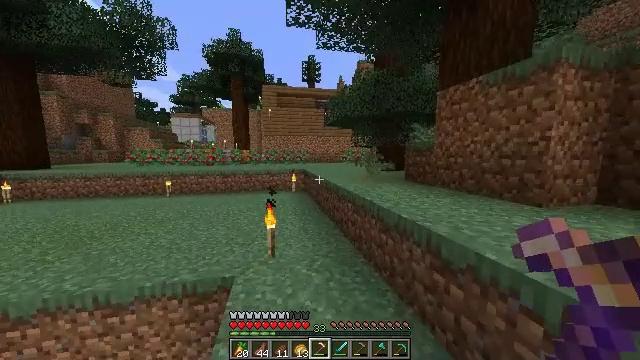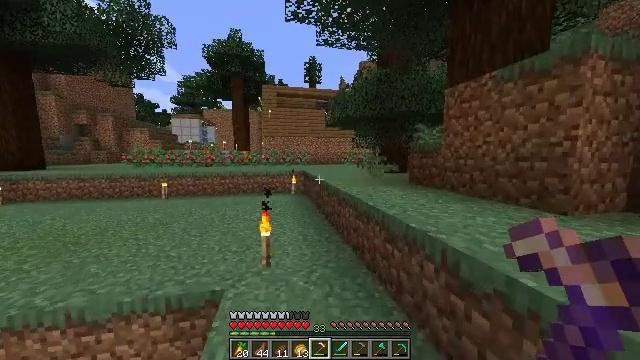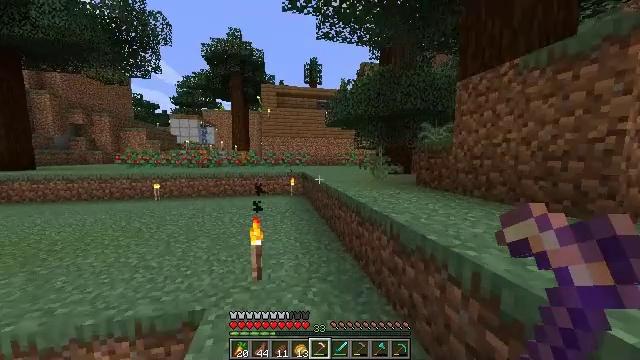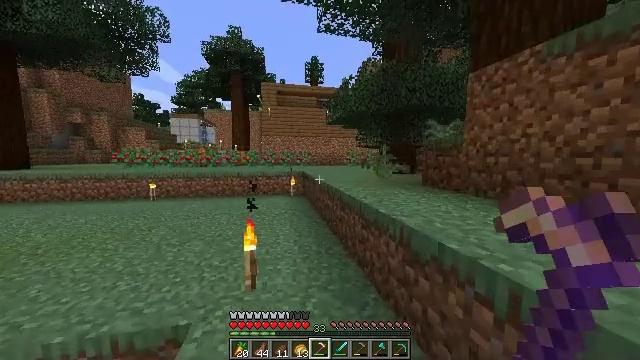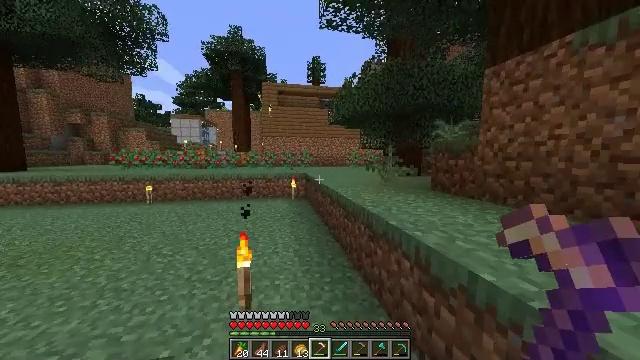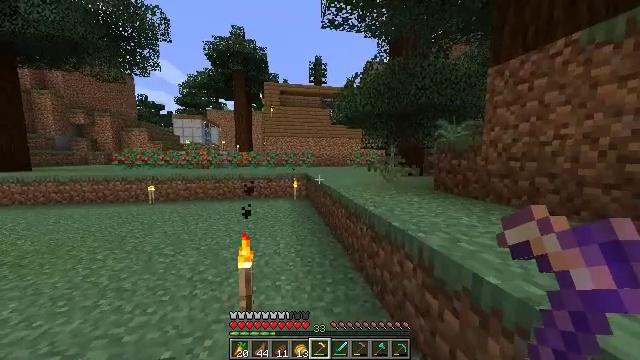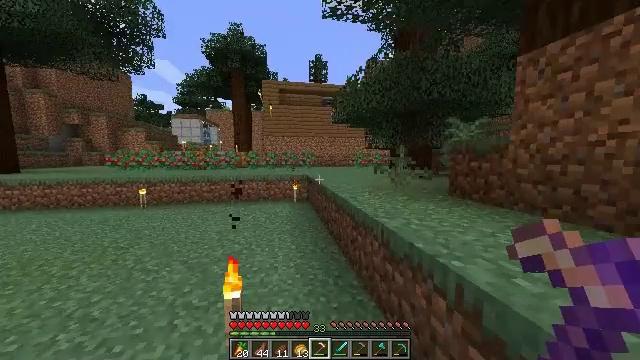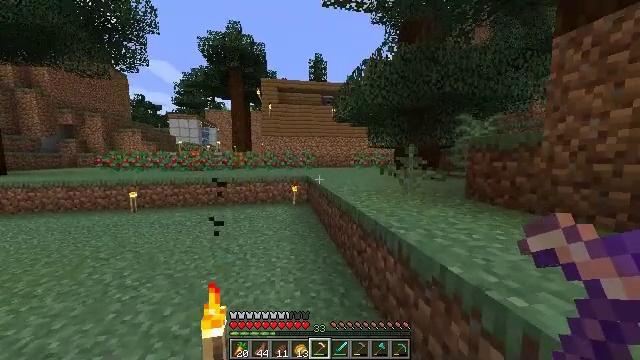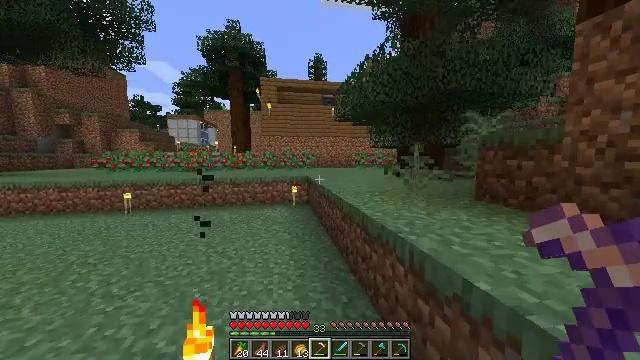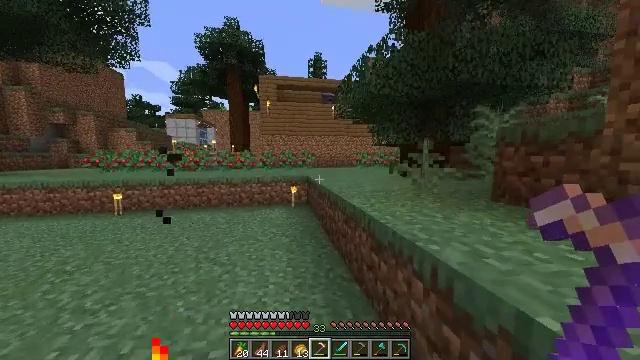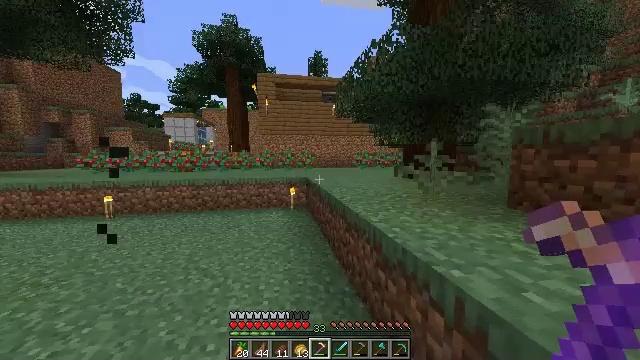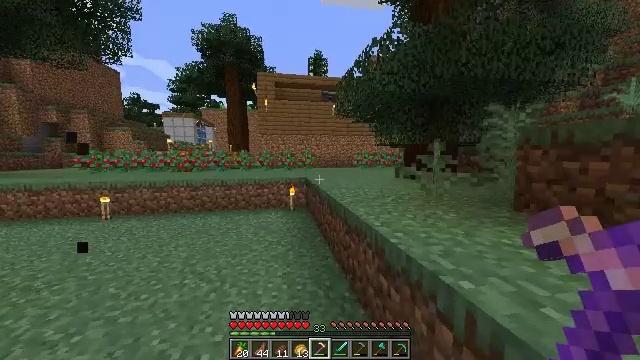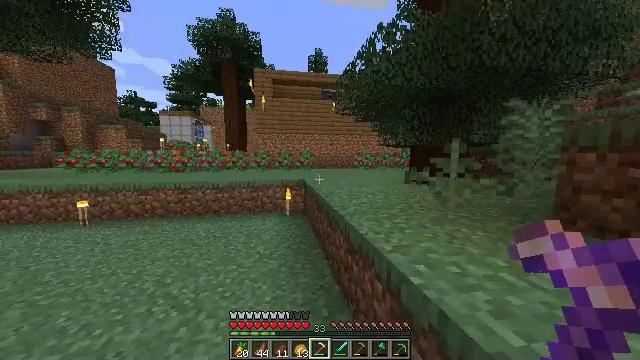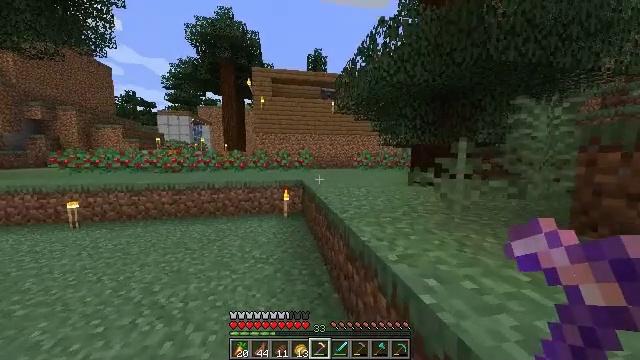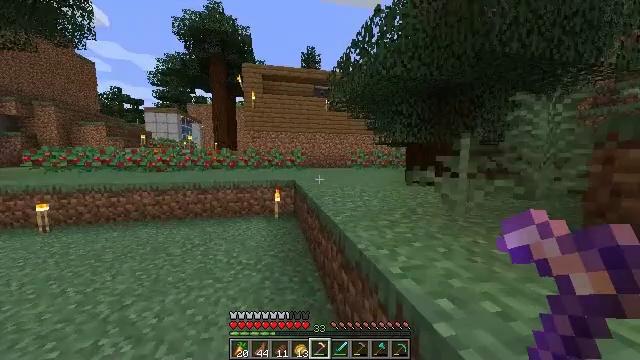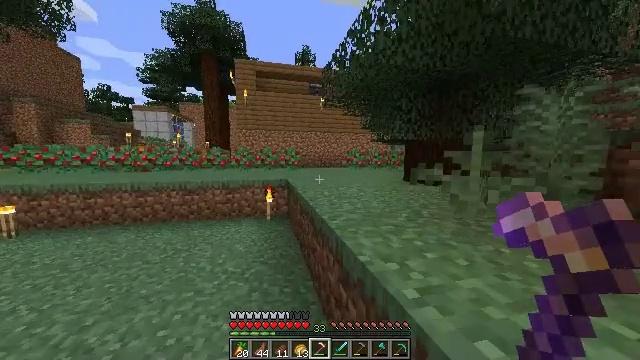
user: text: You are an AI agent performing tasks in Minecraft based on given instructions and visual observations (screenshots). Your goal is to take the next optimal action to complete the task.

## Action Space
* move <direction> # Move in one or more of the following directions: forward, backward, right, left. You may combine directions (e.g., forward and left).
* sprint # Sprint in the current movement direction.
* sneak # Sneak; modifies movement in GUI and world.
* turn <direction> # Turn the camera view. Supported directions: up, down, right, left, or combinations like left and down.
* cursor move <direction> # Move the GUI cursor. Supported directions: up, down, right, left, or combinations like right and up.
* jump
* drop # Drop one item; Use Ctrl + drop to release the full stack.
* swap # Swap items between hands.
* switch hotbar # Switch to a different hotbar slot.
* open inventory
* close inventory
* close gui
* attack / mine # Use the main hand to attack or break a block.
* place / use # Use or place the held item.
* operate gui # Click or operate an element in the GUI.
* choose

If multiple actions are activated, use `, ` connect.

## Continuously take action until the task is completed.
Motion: motion action
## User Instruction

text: Harvest carrots from the farmland.
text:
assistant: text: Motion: move forward
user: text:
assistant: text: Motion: move forward
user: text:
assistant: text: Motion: move forward
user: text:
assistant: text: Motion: move forward
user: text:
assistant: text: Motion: move forward
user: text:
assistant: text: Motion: move forward
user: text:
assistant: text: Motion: move forward
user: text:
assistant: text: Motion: move forward
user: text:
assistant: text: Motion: move forward, sprint
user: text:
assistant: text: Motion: move forward, sprint
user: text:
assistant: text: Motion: move forward, sprint
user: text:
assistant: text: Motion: move forward, sprint
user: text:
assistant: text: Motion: move forward, sprint
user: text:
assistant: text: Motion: move forward, turn right
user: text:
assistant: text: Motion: move forward, turn right
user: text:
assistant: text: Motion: move forward, turn right
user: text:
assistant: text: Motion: move forward, turn right
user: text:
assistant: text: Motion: move forward, turn right
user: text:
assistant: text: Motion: move forward, turn right
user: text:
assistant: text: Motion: move forward, turn right, jump
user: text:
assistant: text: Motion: move forward, jump
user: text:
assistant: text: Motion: move forward, jump
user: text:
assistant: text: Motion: move forward, jump
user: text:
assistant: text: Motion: move forward, jump
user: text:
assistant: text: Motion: move forward
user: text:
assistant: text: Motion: move forward
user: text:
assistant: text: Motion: move forward
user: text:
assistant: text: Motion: move forward
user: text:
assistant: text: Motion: move forward, turn left
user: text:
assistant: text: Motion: move forward, sprint, turn left